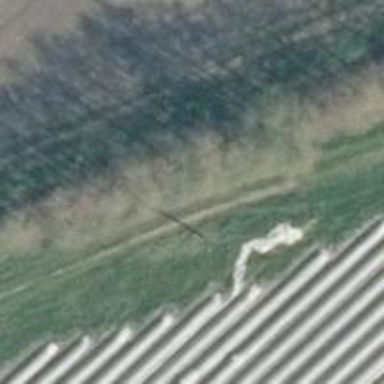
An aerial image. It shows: Power pole.